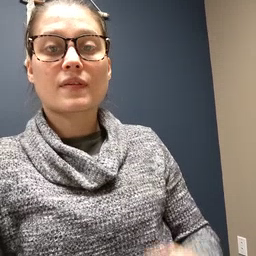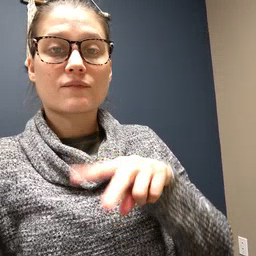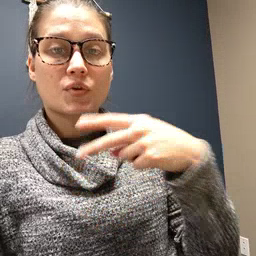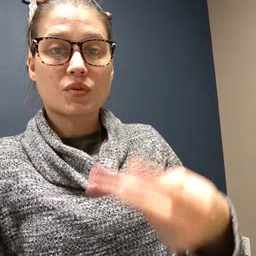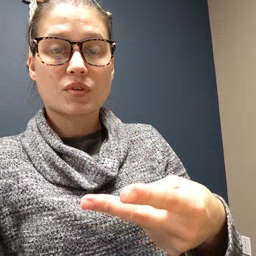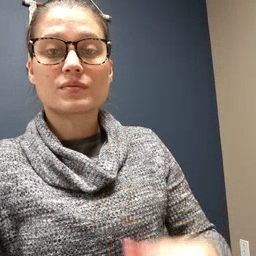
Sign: fall